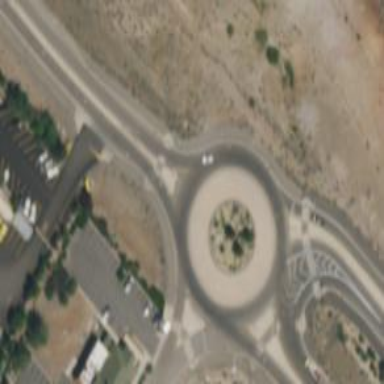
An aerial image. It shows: Secondary road with asphalt surface featuring roundabout. There is separate sidewalk along the road.